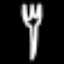
Label: fork